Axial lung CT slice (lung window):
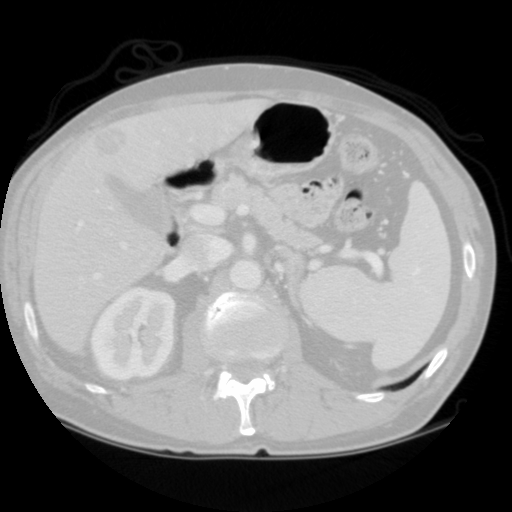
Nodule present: no